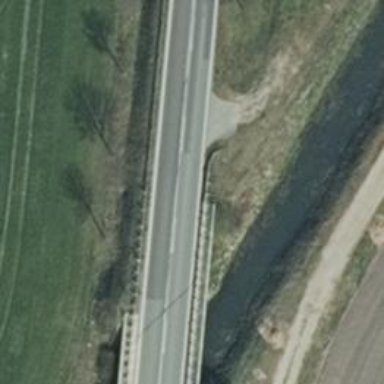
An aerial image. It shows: Secondary road on asphalt bridge.